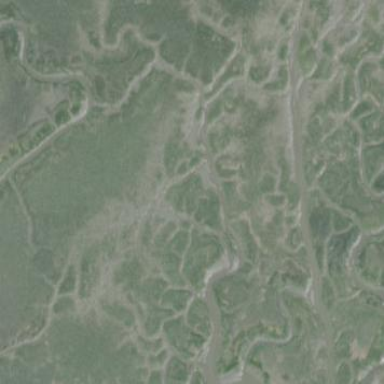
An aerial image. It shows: Tidal marsh wetland.